Question: The following is an SCJP question. I couldn't understand how the specified answer is correct. Can anyone help?

The following are the options:
1. A. package xcom;
2. B. import xcom.A;
3. C. import xcom.B;
4. D. package xcom; import xcom.*;
The answer is given as C. It says TestXcom.java need not know anything about A.class. I couldn't understand this explanation.
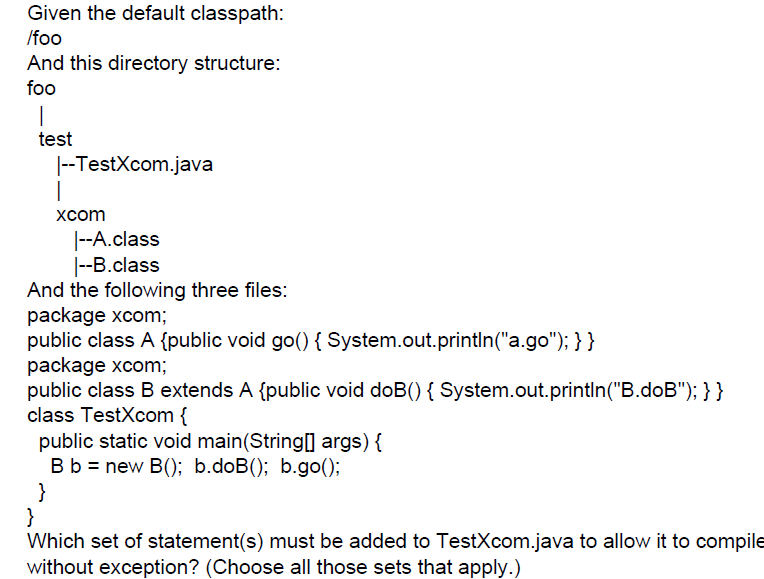
Answer: "C" is definitely the right answer.
- 'package xcom''TestXcom''xcom'- 'class B''class A'
This leaves us with answer "C".
Note that this test is too easy to guess. A choice for "B" saying
> '''
B. import xcom.A; import xcom.B;
'''
would be a lot harder to answer, because the student would need to examine 'main()' more closely to see that only the 'xcom.B' class is used, not 'xcom.A'. The fact that 'B' extends 'A' does not make it a requirement to import 'A' in the code that uses 'B'.
Using 'import xcom.*' would be another valid possibility.